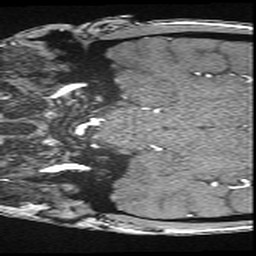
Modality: angio
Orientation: coronal
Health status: ill
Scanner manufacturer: siemens
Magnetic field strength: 3 T
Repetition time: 0.021 s
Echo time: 0.00343 s